Aerial crown-view tile of a tropical tree (Barro Colorado Island, Panama), acquired 20250124:
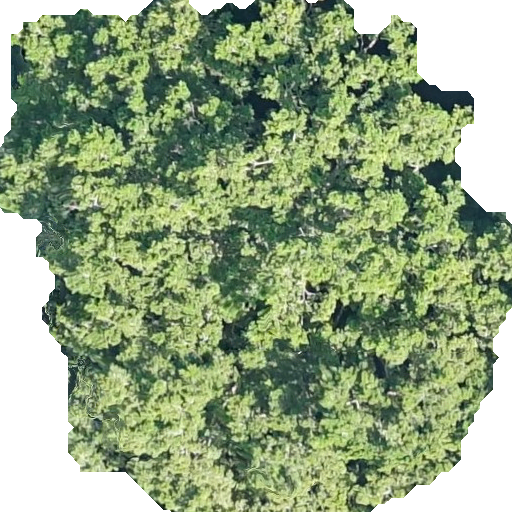
Species: Brosimum alicastrum
GBIF accepted scientific name: Brosimum alicastrum
Crown area: 320.325 m²